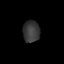
Tissue: prostate
Cell type: T cells
Senescence score: 0.2586
Nuclear area (px): 359
Mean DAPI intensity: 56.131